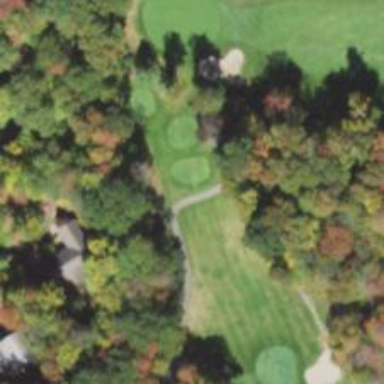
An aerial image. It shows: Golf tee.